Interaction volume radius: 5 \u00c5
Interaction volume height: 10 \u00c5
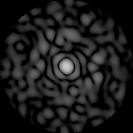
Disorder parameter: 0.8447